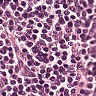
Metastatic tissue present: no